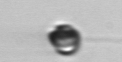
Label: flagellate